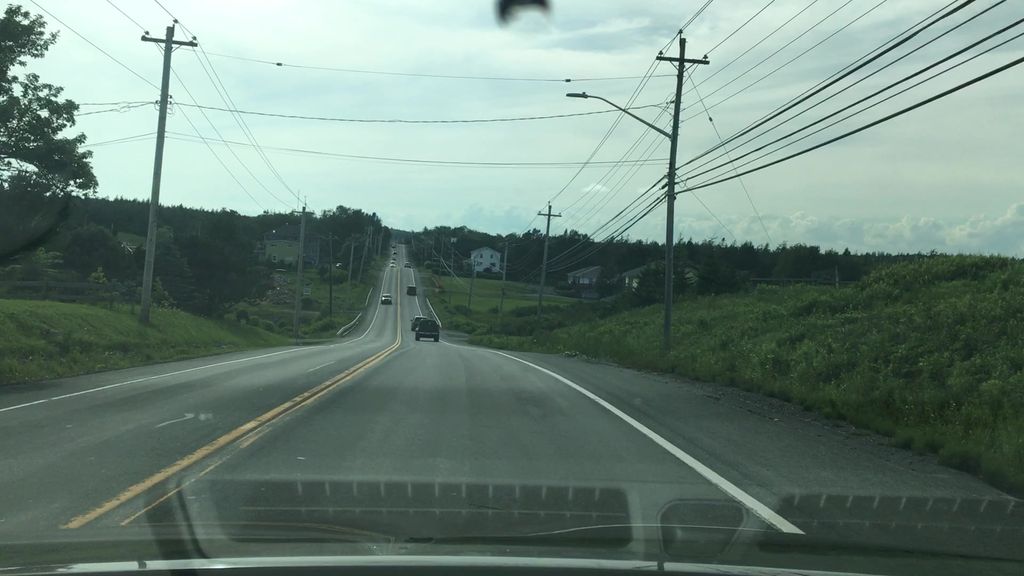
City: halifax